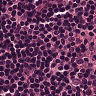
Metastatic tissue present: no